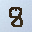
Label: 8